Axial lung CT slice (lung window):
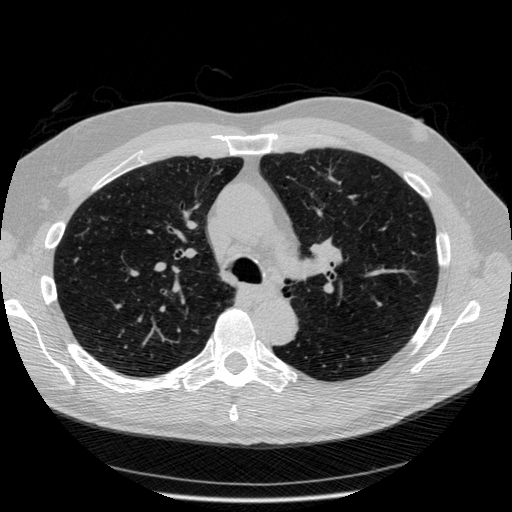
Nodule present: no